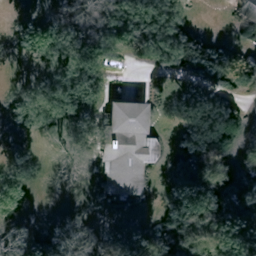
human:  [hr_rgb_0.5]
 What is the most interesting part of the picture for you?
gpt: sparse residential